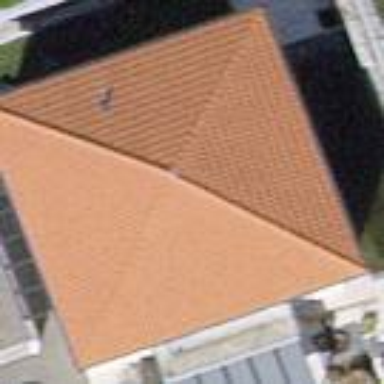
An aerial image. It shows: Detached building with pyramidal roof shape.